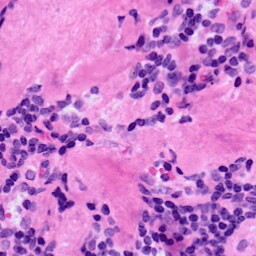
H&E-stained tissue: LymphNode